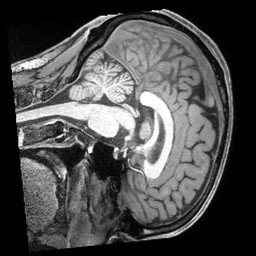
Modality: T1w
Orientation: sagittal
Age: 46
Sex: male
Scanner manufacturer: siemens
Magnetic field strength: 3 T
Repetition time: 2.4 s
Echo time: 0.00195 s